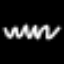
Label: squiggle